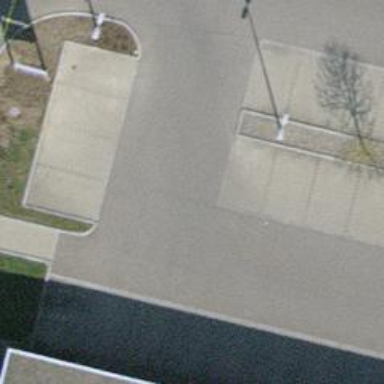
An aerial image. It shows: Asphalt parking aisle off service road.